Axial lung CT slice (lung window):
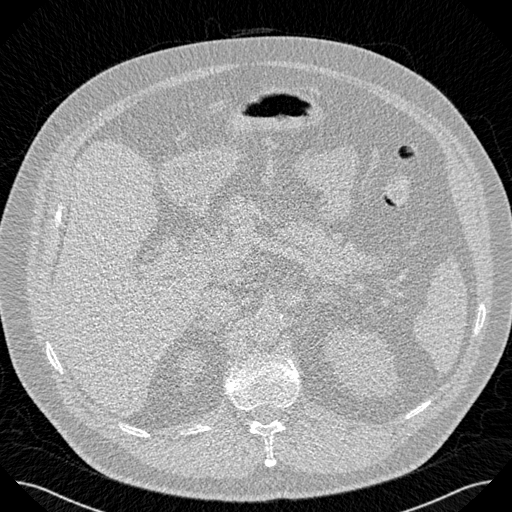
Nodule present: no